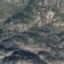
Land use / land cover: HerbaceousVegetation